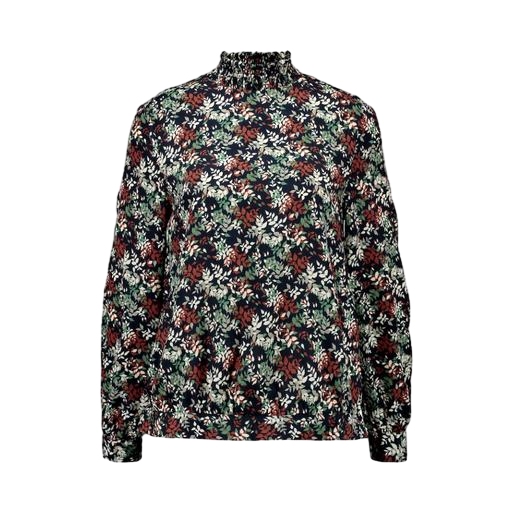
multicolor vero moda rust high neck blouse, multicolor floral-print t-shirt only macy, black petite printed mock-neck top only macy, white background